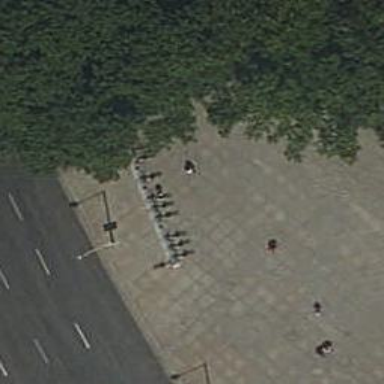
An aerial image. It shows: Bicycle rental service.